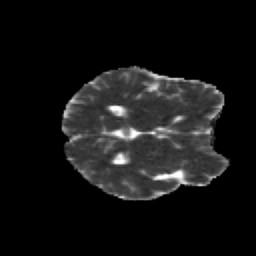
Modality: MD
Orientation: axial
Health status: healthy
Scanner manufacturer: siemens
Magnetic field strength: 3 T
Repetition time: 12 s
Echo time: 0.092 s